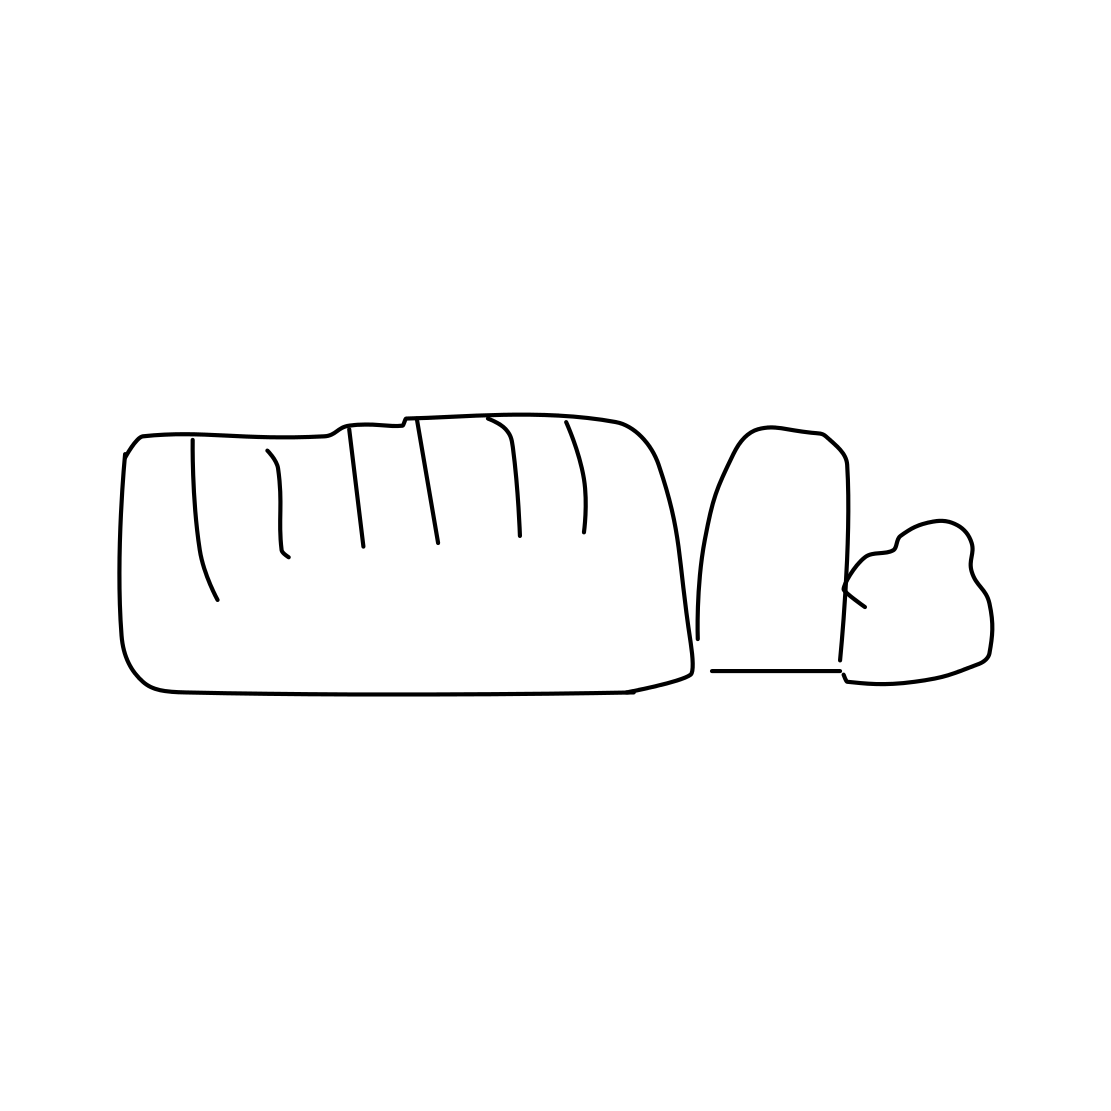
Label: bread